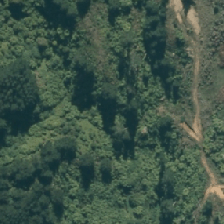
Land cover: grose_broom